Question: I am using Leaflet JS to create a map. Have to say I'm a huge fan, Works a lot smoother than Google and Bing too. Also like the customisation you can do with it. Brilliant!
The only query / issue I have is the big lines it draws blue (or themed borders) around countries. See screenshot attached.
I am wondering if there is a method to remove them?
Thanks
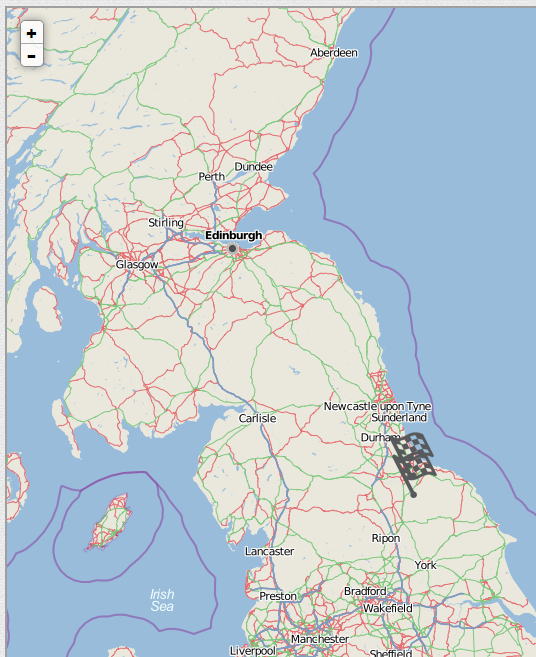
Answer: This has nothing to do with leaflet. The lines are drawn by your tile provider. Change the source of the tiles to fit your needs.
<URL>
<URL>